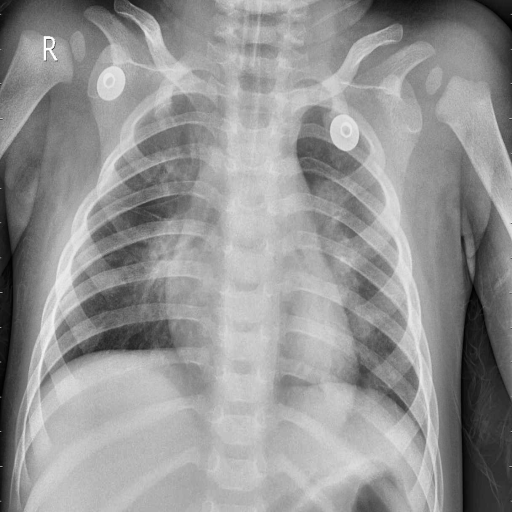
Finding: PNEUMONIA